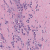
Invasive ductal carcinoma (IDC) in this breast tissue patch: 1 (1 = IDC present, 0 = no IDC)